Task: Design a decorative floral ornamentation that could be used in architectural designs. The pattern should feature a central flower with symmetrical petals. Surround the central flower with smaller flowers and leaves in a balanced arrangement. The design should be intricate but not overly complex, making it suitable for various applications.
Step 1275:
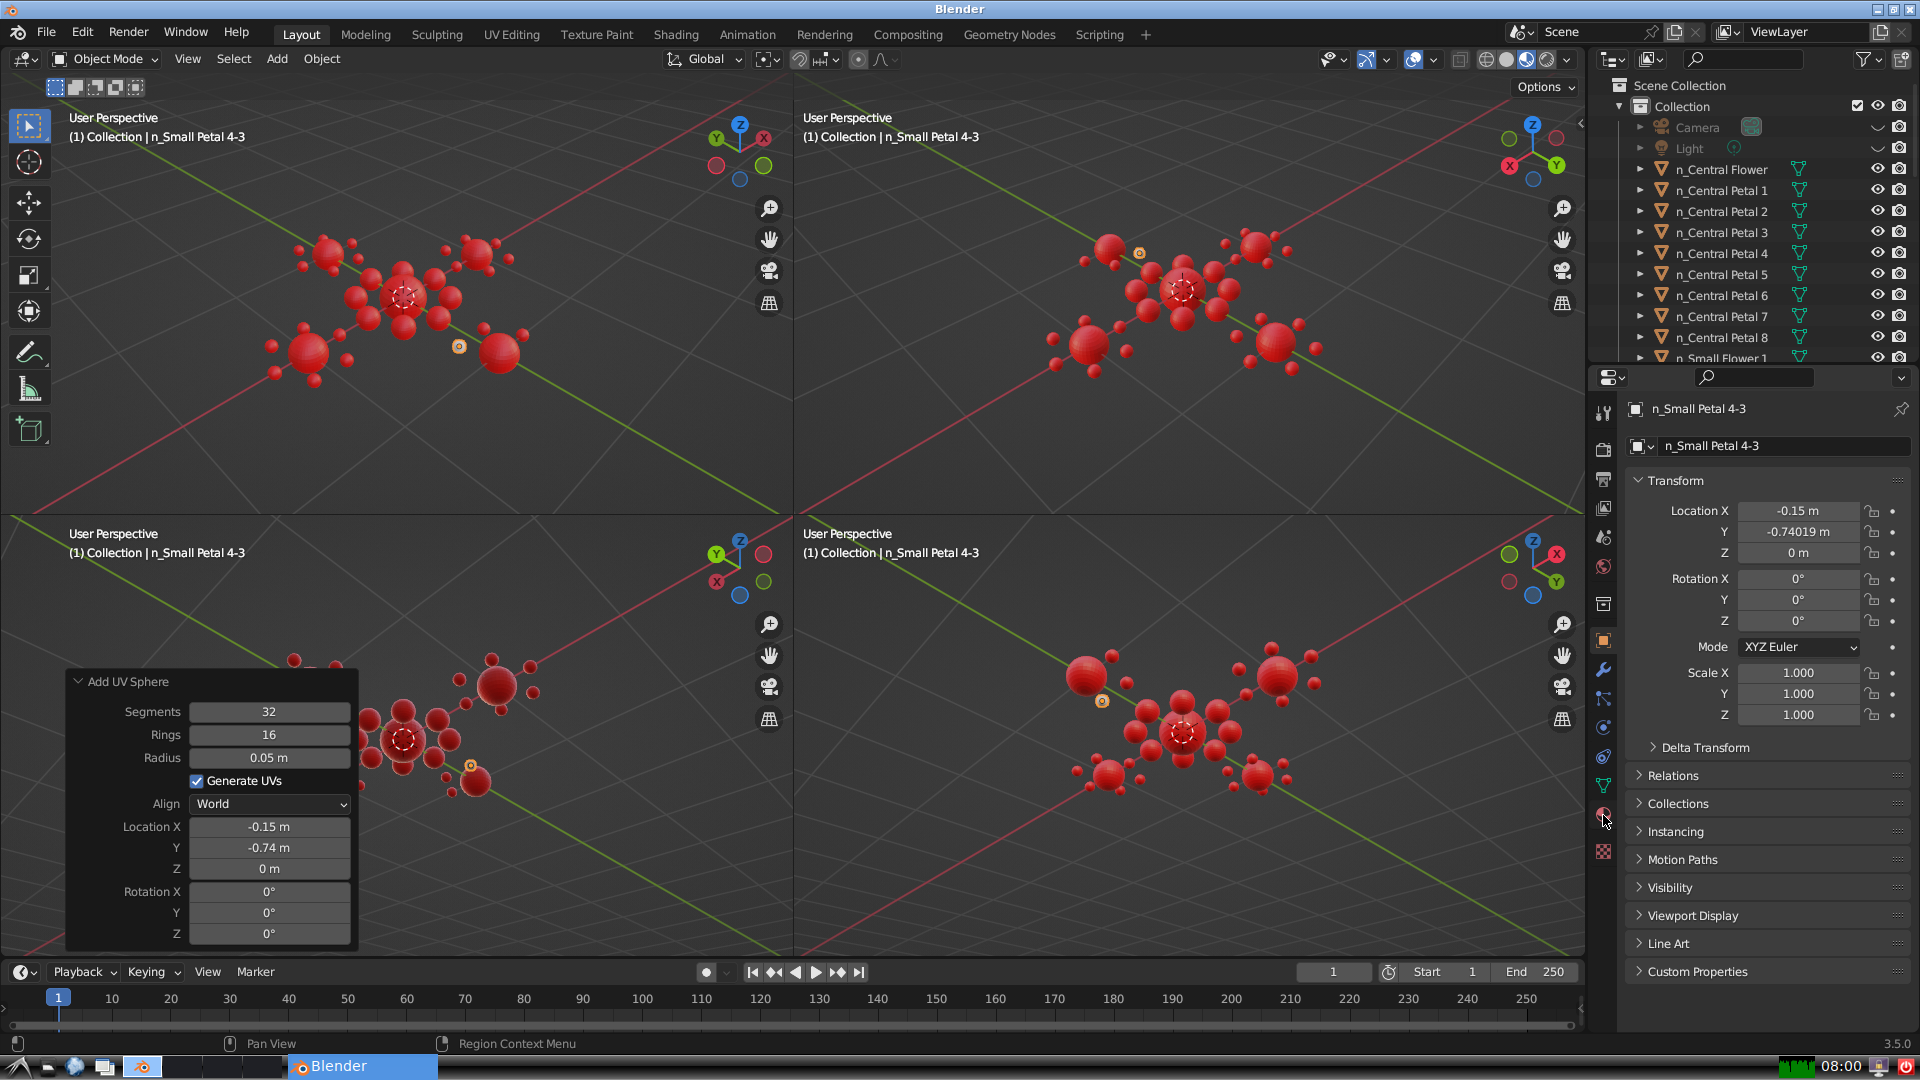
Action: click: no